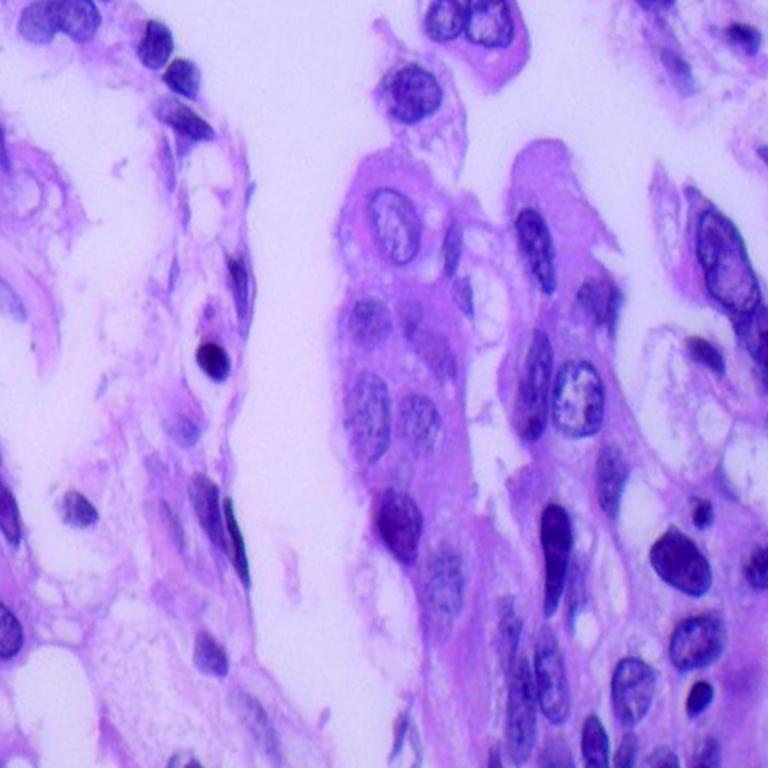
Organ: lung
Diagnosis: adenocarcinomas